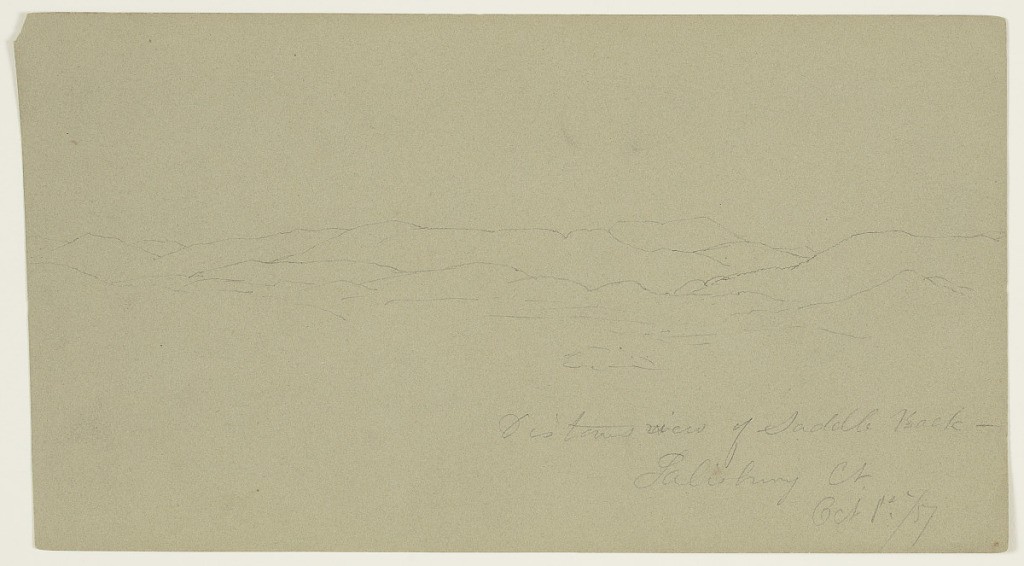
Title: Distant View of Saddle Back, Salisbury, Connecticut
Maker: Frederic Edwin Church, American, 1826–1900
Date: October 1, 1857
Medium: Graphite on dark gray-green paper
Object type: Drawing
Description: Lanscape sketch showing a view of a mountain known to Church as Saddle Back, near Salisbury, Connecticut. Seen at a distance, the rolling, layered forms of the mountain range descend slightly from right to left. The peak of Saddle Back is shown in the background at center right. In the middle distance, foothills gradually grow in height as they extend into the distance.